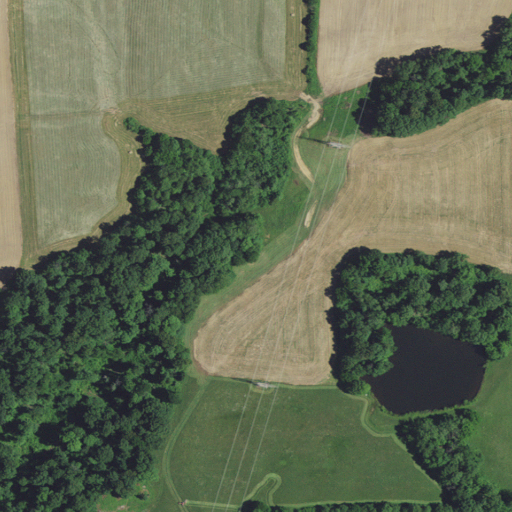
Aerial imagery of mountain in Indiana named Jolliff Rocks containing pasture, deciduous forest, open water, cultivated crops, and open development